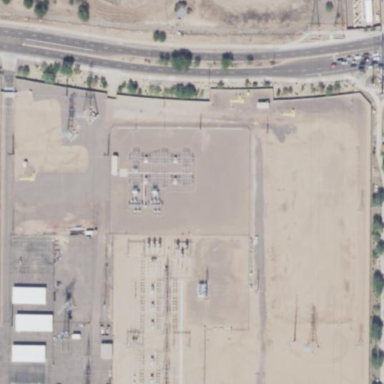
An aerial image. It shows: Power substation.